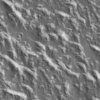
Label: not_dusty